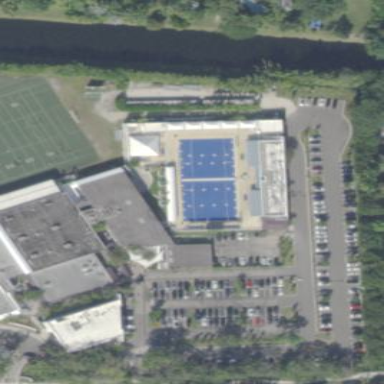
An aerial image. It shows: Sports center specializing in swimming activities located on leisure land.